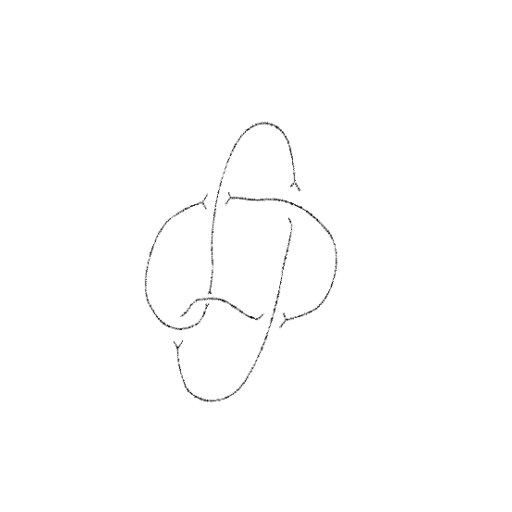
Crossing number: 5